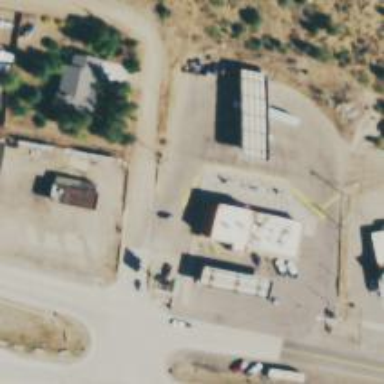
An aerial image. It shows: Convenience shop.